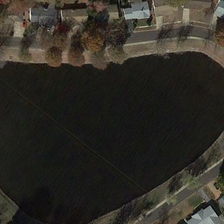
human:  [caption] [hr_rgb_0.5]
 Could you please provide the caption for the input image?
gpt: many green trees and several buildings are around an irregular pond .

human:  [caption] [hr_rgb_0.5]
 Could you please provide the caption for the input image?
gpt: many green trees and several buildings are around an irregular pond .

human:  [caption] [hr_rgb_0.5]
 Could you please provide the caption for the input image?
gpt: many green trees and several buildings are around an irregular pond .

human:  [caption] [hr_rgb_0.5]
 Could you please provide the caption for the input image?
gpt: many green trees and several buildings are around an irregular pond .

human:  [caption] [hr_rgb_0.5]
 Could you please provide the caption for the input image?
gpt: many green trees and several buildings are around an irregular pond .